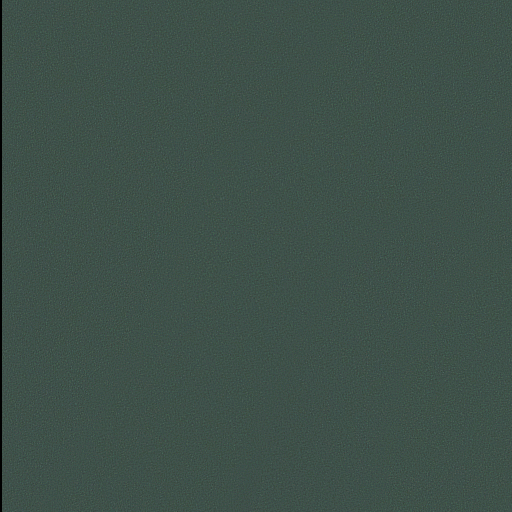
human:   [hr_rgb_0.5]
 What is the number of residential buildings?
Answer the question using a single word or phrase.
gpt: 0

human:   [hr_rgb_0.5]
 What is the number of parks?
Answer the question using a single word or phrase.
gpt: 1

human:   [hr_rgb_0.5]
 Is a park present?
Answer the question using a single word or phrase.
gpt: yes

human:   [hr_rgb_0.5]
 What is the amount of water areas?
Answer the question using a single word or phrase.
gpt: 1

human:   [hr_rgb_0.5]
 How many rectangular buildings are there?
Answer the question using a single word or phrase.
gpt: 0

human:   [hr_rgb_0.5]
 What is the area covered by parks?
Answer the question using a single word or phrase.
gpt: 10410m2

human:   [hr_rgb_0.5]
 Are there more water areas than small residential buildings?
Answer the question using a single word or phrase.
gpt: yes

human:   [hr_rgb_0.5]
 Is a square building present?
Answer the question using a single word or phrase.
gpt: no

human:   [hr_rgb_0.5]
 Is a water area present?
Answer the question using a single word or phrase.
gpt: yes

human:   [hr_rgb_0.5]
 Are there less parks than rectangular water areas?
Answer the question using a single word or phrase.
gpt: no

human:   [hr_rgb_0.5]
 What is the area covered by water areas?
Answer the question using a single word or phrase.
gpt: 10629m2

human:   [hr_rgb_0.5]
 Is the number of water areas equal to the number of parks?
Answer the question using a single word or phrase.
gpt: yes

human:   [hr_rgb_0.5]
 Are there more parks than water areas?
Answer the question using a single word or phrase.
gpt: no

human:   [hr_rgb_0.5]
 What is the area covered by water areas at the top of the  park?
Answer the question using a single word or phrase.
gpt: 10629m2

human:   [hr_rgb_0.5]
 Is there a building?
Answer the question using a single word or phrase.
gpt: no

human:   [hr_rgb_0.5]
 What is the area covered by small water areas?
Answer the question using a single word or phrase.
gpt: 0m2

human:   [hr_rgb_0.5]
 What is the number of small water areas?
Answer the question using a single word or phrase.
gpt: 0

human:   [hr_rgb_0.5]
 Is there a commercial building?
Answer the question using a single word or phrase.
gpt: no

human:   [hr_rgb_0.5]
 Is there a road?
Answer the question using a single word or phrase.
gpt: no

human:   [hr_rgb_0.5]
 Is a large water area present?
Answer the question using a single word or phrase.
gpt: yes

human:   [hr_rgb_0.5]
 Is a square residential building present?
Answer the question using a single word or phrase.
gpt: no

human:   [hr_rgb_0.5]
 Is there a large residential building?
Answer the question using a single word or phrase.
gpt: no

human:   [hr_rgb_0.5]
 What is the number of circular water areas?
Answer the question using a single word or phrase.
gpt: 0

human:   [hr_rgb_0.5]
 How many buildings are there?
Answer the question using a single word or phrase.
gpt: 0

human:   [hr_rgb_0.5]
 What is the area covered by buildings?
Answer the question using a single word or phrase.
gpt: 0m2

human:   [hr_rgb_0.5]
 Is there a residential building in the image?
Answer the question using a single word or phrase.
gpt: no

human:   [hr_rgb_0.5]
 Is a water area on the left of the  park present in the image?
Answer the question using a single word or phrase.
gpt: yes

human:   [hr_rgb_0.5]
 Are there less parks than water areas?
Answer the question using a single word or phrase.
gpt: no

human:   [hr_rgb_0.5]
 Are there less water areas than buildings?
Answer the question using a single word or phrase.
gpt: no

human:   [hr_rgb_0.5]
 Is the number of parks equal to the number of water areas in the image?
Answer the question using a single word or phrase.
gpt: yes

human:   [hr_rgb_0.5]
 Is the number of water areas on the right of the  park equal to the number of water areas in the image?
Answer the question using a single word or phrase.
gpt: no

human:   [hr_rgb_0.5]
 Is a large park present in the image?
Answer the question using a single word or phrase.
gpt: yes

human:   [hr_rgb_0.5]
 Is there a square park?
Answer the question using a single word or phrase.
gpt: no

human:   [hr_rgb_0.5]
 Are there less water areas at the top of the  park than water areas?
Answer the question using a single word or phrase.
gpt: no

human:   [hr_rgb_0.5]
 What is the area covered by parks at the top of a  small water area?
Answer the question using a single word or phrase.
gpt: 0m2

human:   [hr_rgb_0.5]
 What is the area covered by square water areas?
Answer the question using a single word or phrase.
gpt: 0m2

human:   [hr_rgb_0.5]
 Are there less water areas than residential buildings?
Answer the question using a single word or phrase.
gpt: no

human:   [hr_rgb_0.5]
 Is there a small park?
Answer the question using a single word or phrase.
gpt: no

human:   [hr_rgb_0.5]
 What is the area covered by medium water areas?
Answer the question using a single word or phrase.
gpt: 0m2

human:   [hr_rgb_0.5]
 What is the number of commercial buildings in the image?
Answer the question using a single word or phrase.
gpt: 0

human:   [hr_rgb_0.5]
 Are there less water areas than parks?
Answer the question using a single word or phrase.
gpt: no

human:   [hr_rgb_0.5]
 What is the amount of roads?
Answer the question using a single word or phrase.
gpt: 0

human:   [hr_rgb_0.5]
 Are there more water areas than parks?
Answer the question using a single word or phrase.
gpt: no

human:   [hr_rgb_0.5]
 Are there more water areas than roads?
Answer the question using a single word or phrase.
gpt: yes

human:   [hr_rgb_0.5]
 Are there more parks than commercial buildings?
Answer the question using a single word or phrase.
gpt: yes

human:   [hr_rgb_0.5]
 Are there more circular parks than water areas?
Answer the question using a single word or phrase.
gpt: no

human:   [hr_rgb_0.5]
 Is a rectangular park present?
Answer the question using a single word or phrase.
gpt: yes

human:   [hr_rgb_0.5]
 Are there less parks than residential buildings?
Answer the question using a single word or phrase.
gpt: no

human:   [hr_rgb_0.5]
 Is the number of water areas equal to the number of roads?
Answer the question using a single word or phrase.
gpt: no

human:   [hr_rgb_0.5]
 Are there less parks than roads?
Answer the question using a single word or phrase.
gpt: no

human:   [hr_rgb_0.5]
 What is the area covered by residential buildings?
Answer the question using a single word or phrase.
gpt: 0m2

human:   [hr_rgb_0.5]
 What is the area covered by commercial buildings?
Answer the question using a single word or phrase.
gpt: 0m2

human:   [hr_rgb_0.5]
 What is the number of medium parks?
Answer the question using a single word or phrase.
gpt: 0

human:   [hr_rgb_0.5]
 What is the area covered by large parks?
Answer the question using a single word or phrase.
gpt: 10410m2

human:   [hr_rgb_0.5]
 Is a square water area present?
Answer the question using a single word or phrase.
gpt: no

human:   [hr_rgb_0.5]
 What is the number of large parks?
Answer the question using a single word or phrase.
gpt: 1

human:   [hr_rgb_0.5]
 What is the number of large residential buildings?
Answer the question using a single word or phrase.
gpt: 0

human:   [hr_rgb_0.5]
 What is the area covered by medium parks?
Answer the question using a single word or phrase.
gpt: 0m2

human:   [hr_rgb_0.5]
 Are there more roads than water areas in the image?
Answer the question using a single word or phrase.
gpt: no

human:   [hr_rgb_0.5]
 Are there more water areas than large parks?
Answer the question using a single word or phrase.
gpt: no

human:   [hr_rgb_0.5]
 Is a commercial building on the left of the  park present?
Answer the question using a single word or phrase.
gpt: no

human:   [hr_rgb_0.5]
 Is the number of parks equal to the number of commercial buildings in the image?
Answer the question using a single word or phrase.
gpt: no

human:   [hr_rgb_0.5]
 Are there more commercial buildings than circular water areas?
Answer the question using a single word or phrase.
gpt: no

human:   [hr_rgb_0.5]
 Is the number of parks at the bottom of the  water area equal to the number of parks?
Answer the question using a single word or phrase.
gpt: yes